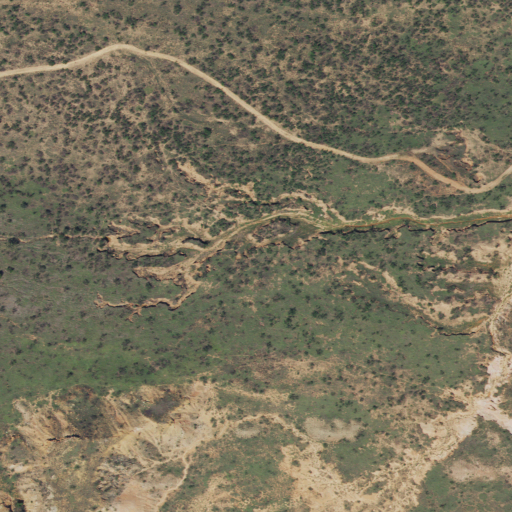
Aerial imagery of valley in Texas named Eagle Canyon containing shrub and grassland